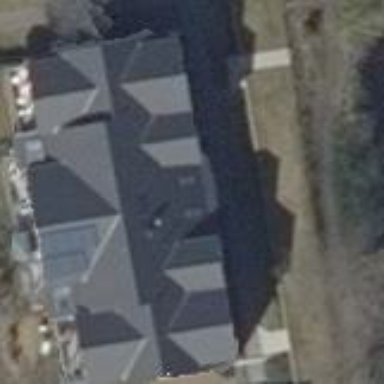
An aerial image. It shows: Gabled roof on residential building.